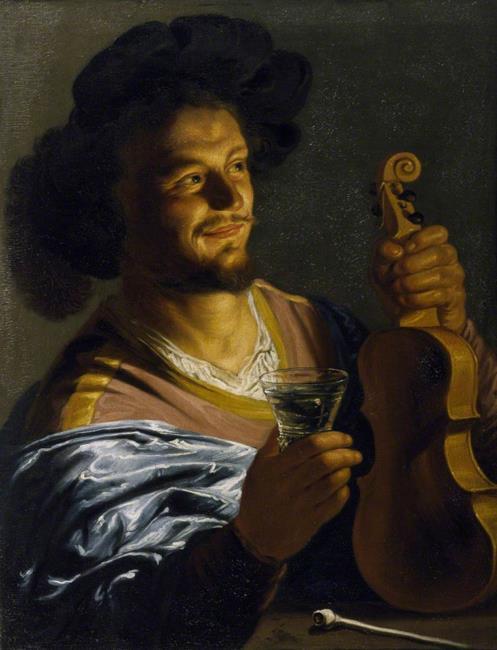
Title: Man with a violin and a glass
Artist: attributed to Matthias Stom Nicolson 1977
Earliest date: 1625
Latest date: 1629
Genre: painting
Iconography: Tobacco
Keywords: one human figure, man, glass in the hand, beret with feather, violin, Berkemeier, pipe, artificial light